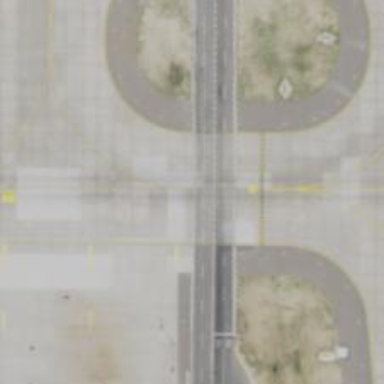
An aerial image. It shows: View of taxiway at the airport.